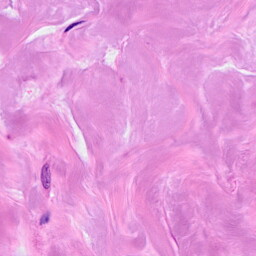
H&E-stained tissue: Breast